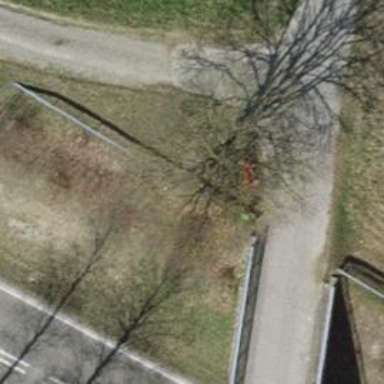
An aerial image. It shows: Bench.